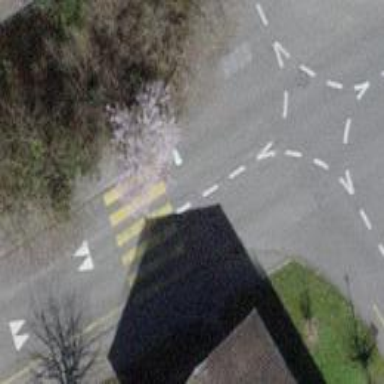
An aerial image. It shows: Uncontrolled zebra crossing.